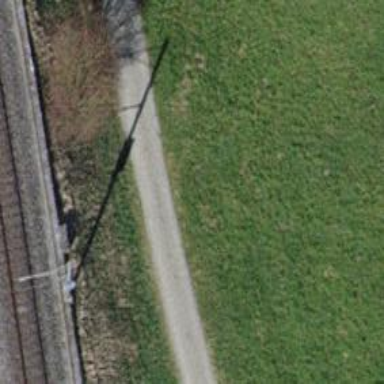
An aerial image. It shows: Track with pebblestone surface. The track type is grade2.